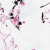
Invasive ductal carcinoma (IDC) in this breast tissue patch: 0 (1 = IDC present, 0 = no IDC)